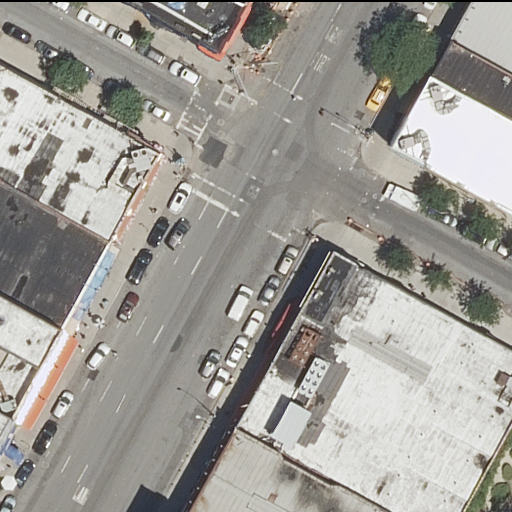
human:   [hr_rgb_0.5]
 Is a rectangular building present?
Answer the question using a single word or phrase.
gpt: yes

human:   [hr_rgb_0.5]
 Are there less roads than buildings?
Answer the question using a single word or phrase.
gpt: no

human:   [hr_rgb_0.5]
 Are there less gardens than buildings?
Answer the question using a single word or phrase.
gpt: yes

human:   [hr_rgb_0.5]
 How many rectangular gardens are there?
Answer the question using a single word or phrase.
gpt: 0

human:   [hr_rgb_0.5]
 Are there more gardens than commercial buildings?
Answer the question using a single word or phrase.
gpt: yes

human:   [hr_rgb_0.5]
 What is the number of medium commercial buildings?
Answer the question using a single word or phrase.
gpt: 0

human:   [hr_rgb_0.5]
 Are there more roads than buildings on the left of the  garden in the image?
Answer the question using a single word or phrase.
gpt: yes

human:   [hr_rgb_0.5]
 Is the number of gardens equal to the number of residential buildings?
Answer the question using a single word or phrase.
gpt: no

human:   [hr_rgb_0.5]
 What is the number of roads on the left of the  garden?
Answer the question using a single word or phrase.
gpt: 8

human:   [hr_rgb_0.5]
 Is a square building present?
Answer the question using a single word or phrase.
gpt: no

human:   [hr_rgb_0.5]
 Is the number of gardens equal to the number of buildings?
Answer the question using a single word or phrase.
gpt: no

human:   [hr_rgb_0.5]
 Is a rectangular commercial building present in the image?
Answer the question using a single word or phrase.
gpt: no

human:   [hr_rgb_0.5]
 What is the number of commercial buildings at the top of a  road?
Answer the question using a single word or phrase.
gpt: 0

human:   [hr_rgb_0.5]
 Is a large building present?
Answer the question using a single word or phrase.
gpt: yes

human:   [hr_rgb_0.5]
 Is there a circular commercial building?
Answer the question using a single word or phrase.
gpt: no

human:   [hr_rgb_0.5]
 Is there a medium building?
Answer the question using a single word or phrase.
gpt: yes

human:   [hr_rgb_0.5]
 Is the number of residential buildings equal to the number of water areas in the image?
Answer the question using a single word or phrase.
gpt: no

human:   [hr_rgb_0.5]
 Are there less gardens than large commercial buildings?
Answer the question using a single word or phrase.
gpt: no

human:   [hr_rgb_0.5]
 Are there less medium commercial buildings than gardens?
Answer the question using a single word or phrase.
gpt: yes

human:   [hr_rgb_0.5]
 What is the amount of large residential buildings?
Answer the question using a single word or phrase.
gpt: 1

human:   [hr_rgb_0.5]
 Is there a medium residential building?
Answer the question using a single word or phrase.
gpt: yes

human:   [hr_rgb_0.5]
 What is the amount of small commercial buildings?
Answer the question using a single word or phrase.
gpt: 0

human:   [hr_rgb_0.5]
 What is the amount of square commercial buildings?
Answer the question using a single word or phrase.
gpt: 0

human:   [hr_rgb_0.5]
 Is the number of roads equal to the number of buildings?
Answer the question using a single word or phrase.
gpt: yes

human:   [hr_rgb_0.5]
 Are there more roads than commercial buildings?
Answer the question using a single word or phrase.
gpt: yes

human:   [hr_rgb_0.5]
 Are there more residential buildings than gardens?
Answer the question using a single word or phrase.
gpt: yes

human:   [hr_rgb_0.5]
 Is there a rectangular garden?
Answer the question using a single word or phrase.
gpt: no

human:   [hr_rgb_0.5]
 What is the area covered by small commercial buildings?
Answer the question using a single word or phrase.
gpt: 0m2

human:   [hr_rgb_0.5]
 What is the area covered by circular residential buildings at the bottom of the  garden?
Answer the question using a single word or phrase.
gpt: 0m2

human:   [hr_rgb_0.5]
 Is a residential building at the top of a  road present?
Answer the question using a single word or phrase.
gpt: yes

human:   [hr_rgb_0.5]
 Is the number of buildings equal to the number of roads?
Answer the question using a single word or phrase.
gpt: yes

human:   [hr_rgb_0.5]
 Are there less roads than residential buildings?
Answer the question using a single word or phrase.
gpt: no

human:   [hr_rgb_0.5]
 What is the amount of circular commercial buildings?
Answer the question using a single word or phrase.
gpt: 0

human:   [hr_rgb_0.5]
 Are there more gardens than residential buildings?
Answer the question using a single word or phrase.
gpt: no

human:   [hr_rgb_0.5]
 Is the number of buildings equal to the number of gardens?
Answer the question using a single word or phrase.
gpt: no

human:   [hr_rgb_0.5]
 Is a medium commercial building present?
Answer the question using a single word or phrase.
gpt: no